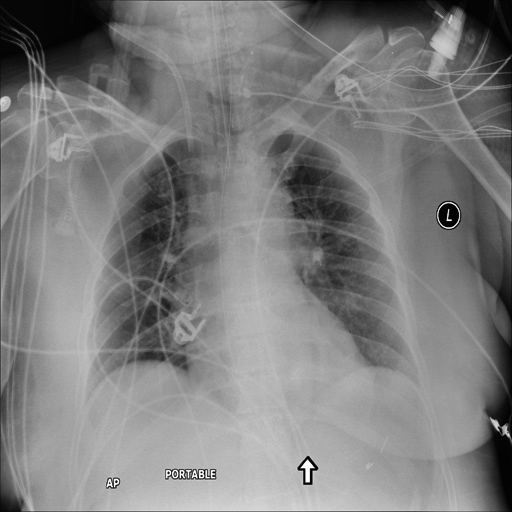
Finding: NORMAL